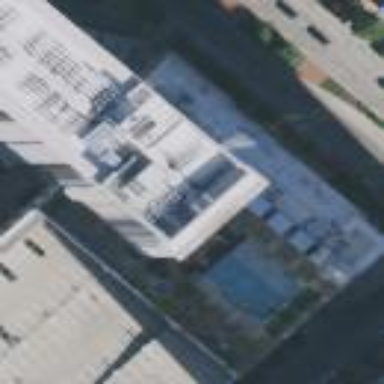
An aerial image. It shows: Commercial building.